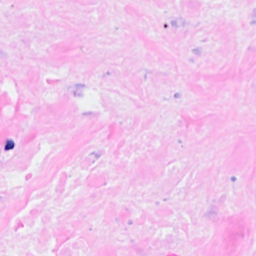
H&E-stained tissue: Breast